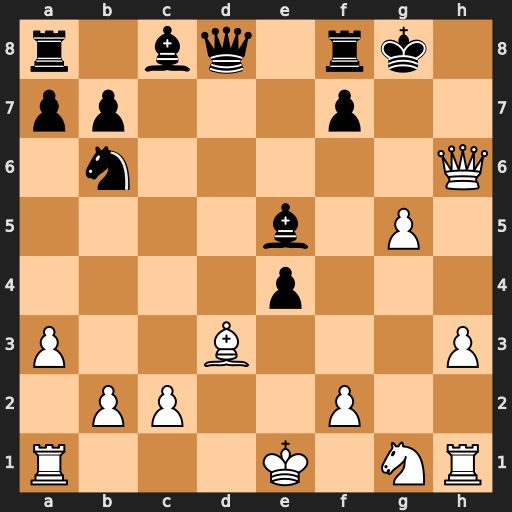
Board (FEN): r1bq1rk1/pp3p2/1n5Q/4b1P1/4p3/P2B3P/1PP2P2/R3K1NR
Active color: w
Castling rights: KQ
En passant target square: -
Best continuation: Bxe4 f5 gxf6 Rxf6 Qg5+ Kf8 Qxe5 Qd2+ Kxd2